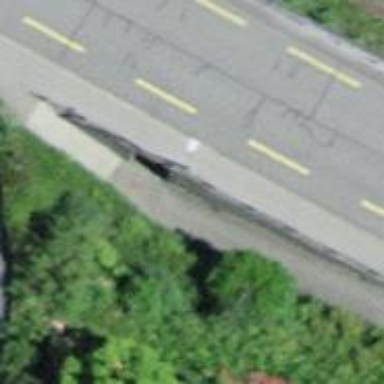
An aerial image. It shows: Footway tunnel.